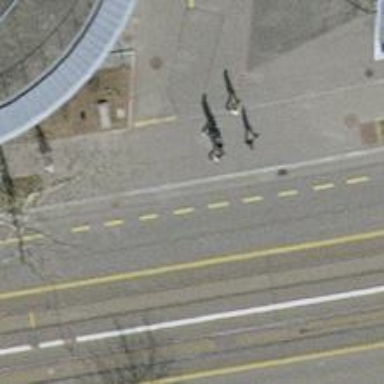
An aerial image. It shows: Unmarked crossing with traffic calming table.